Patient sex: F
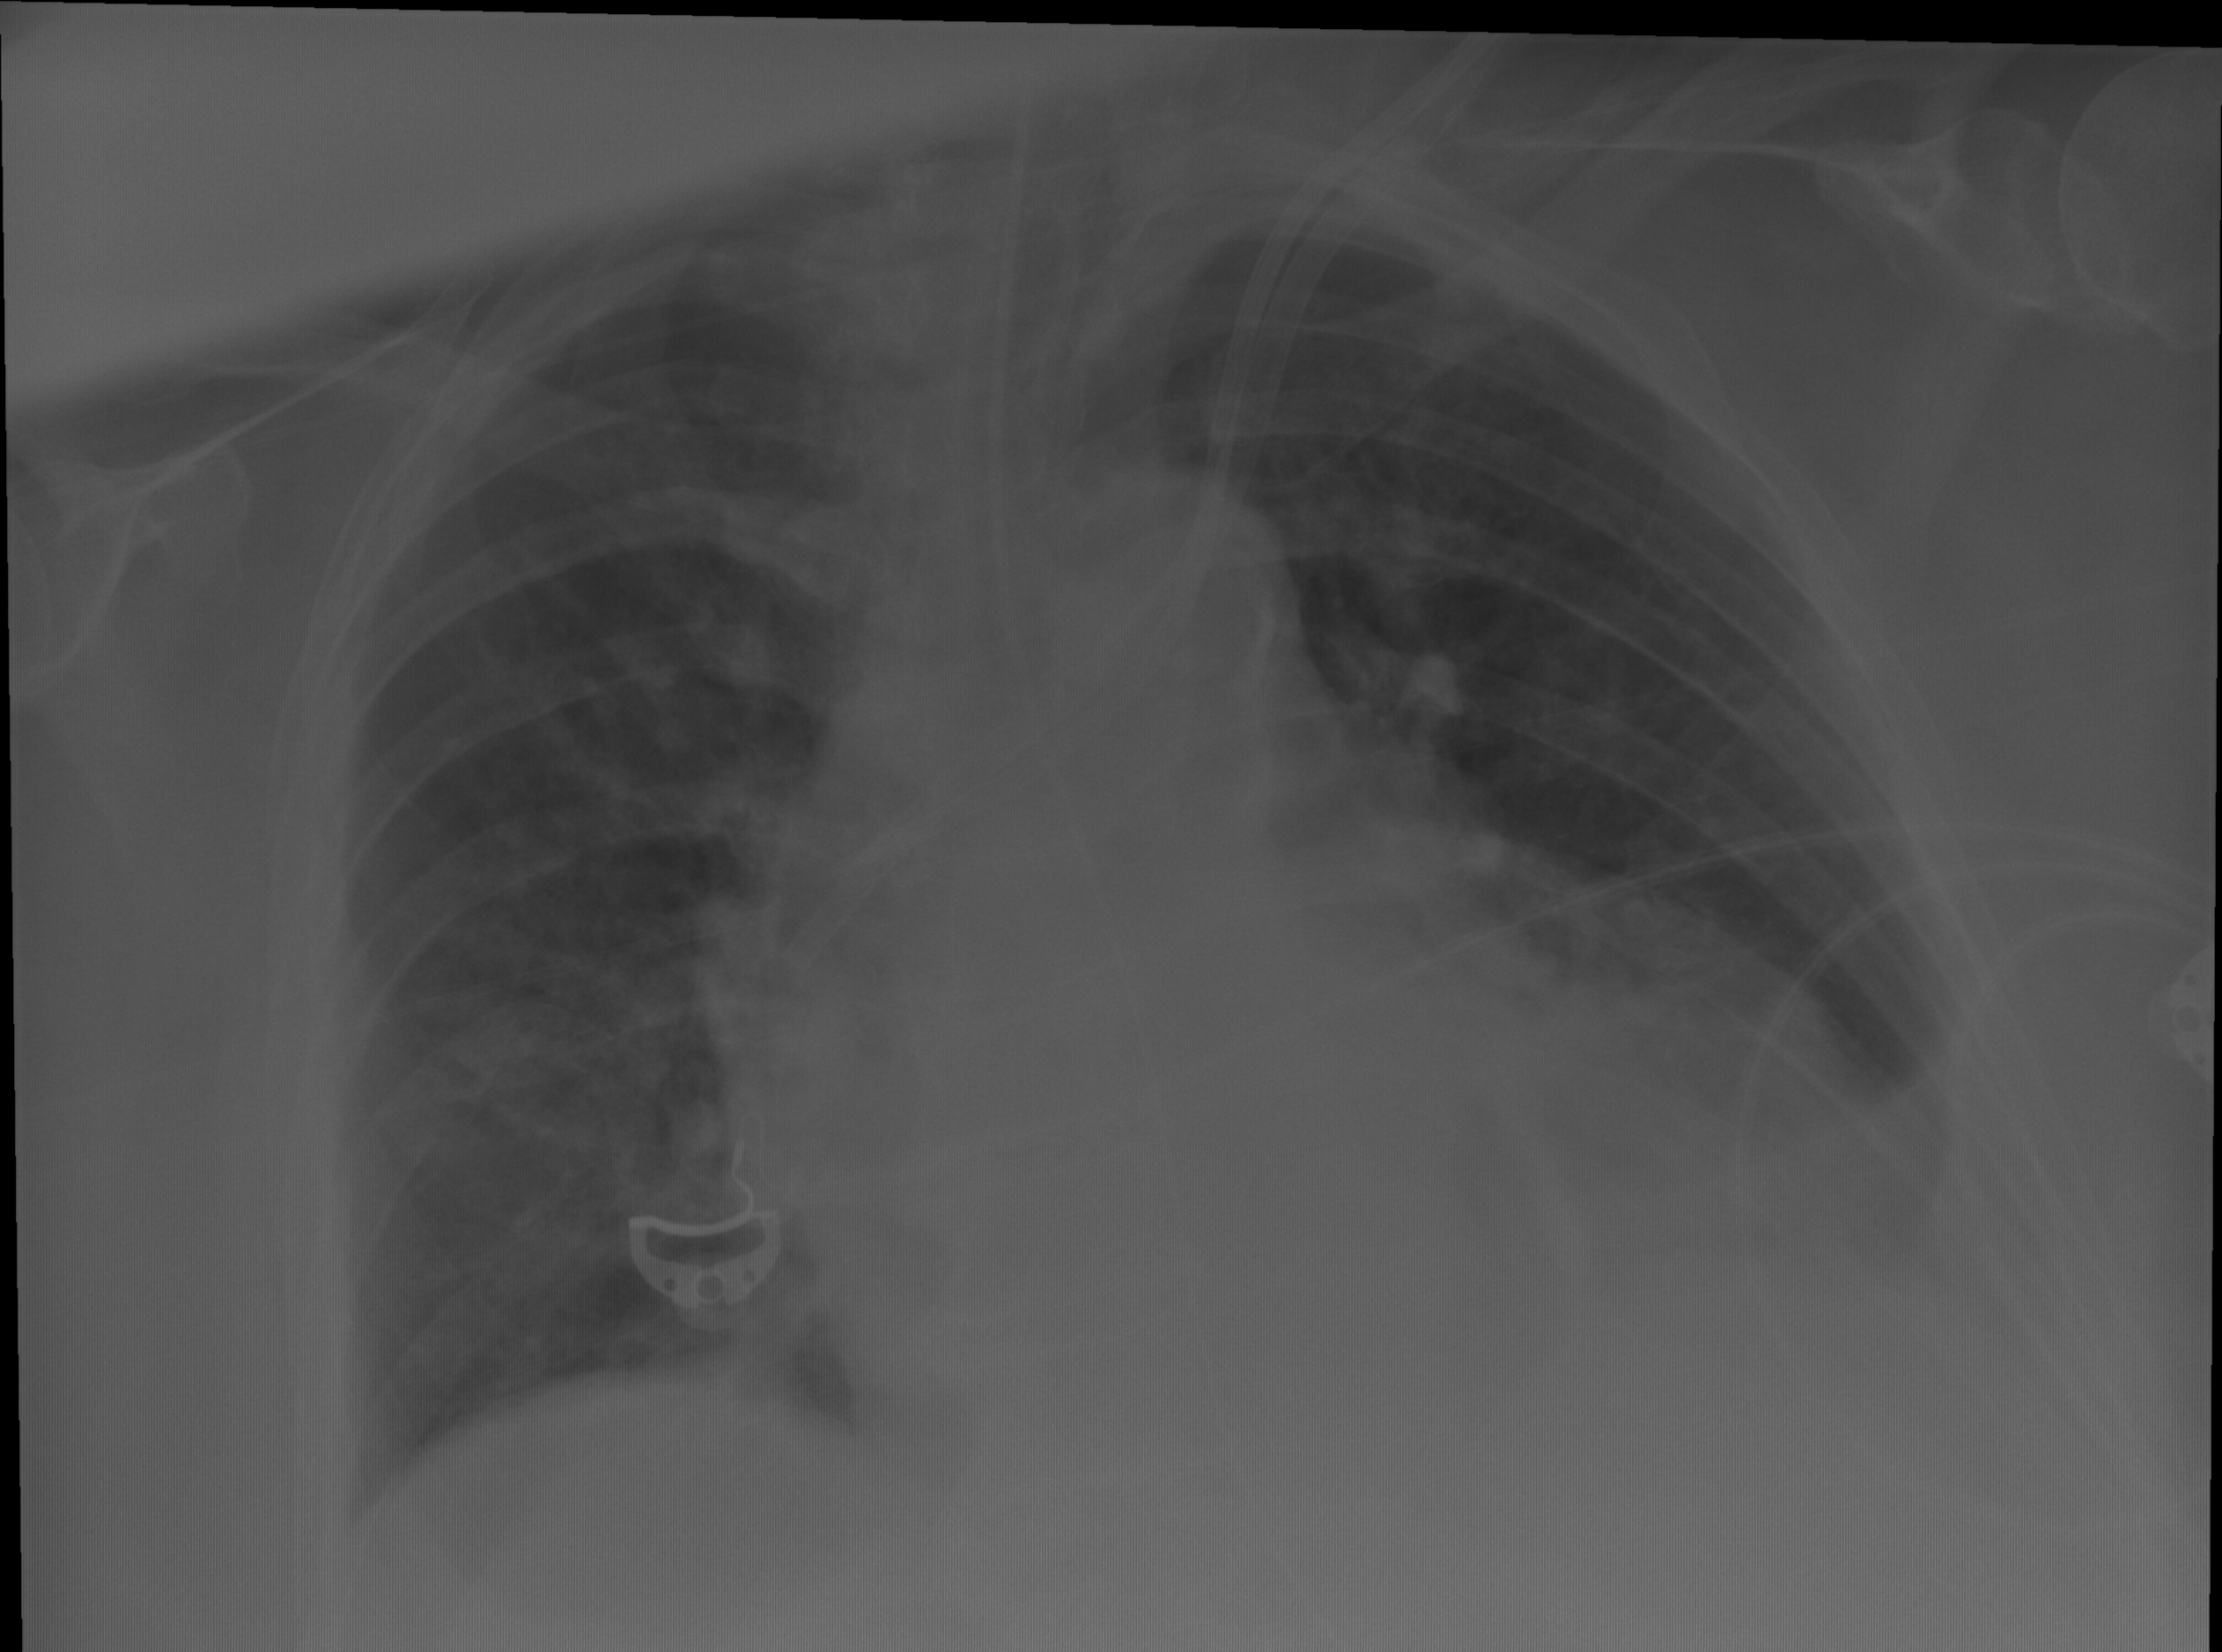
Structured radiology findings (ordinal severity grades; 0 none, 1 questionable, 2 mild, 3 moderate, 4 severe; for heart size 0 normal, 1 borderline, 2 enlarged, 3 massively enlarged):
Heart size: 2
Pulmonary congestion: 0
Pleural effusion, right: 0
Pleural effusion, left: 0
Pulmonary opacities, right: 0
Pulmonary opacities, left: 0
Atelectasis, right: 0
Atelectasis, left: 2